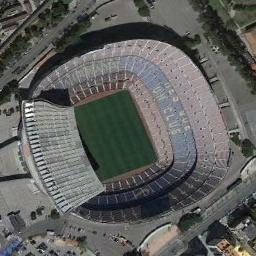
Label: stadium